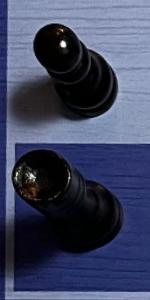
Label: Rook_Black